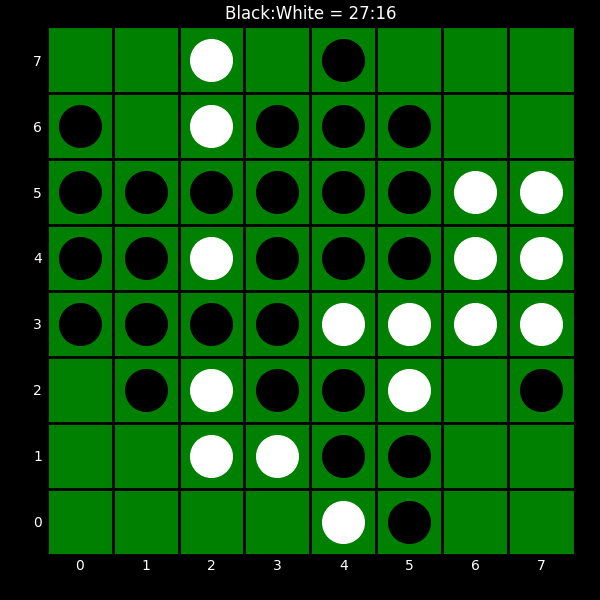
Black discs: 27
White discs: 16